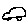
Label: car